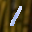
Label: 1